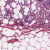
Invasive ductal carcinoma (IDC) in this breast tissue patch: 1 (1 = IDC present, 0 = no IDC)